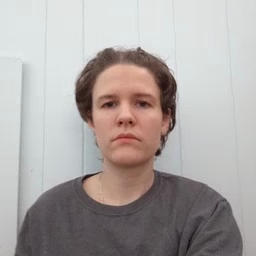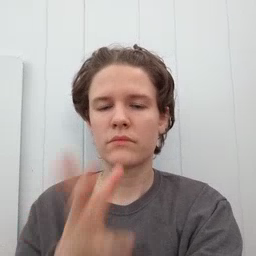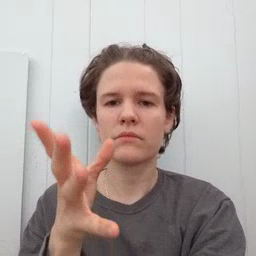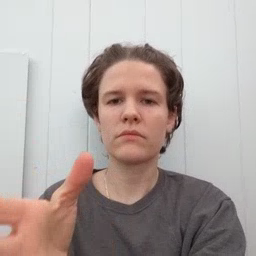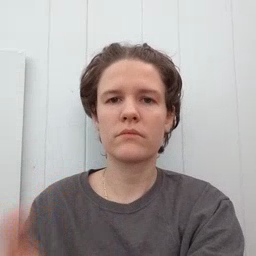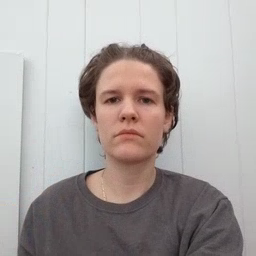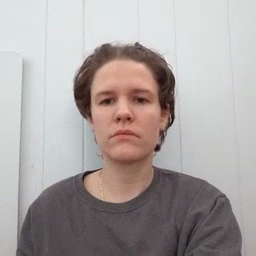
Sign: grandma